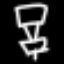
Label: chair